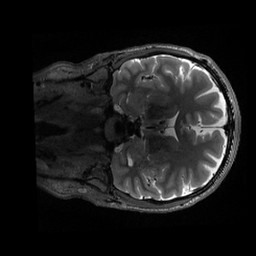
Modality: T2w
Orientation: coronal
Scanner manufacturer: siemens
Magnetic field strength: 3 T
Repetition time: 3.2 s
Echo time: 0.564 s